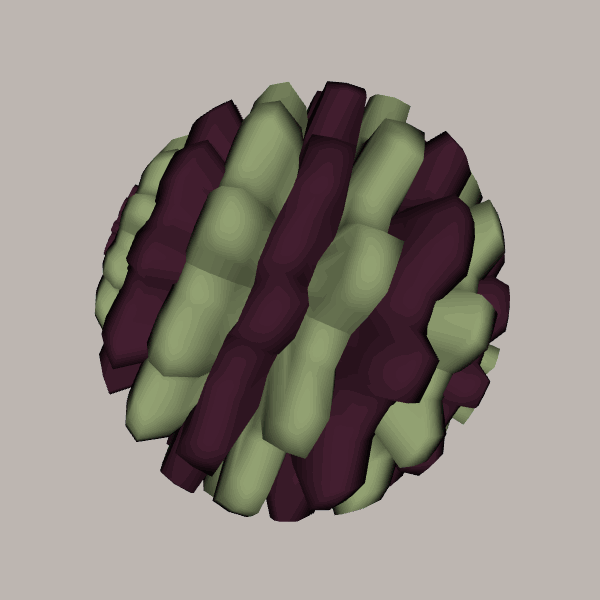
Background: light